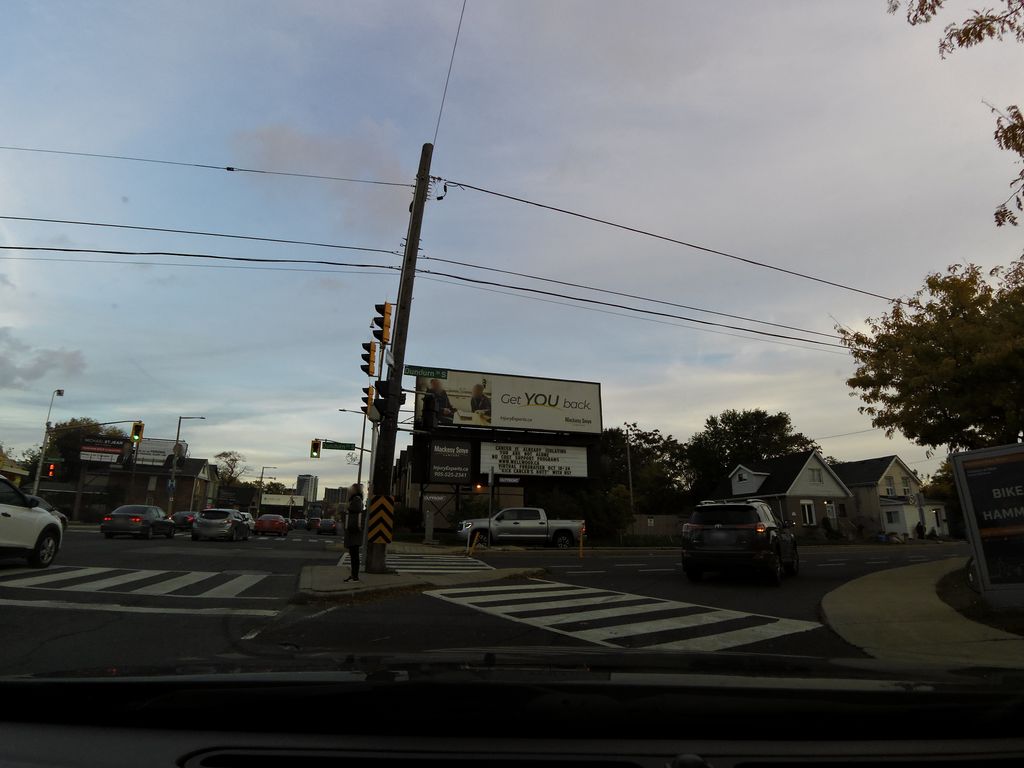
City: hamilton